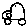
Label: car